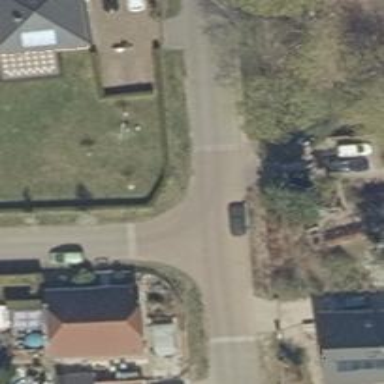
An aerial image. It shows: Road with crossing that includes traffic calming table.